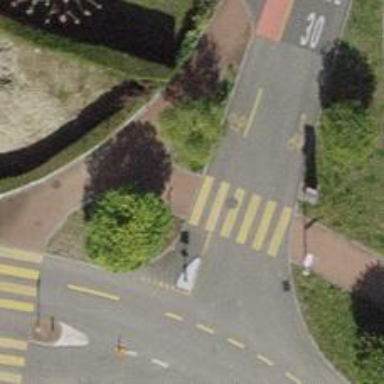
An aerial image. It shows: Kerb barrier.